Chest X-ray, AP view. Patient: 40 years old, sex M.
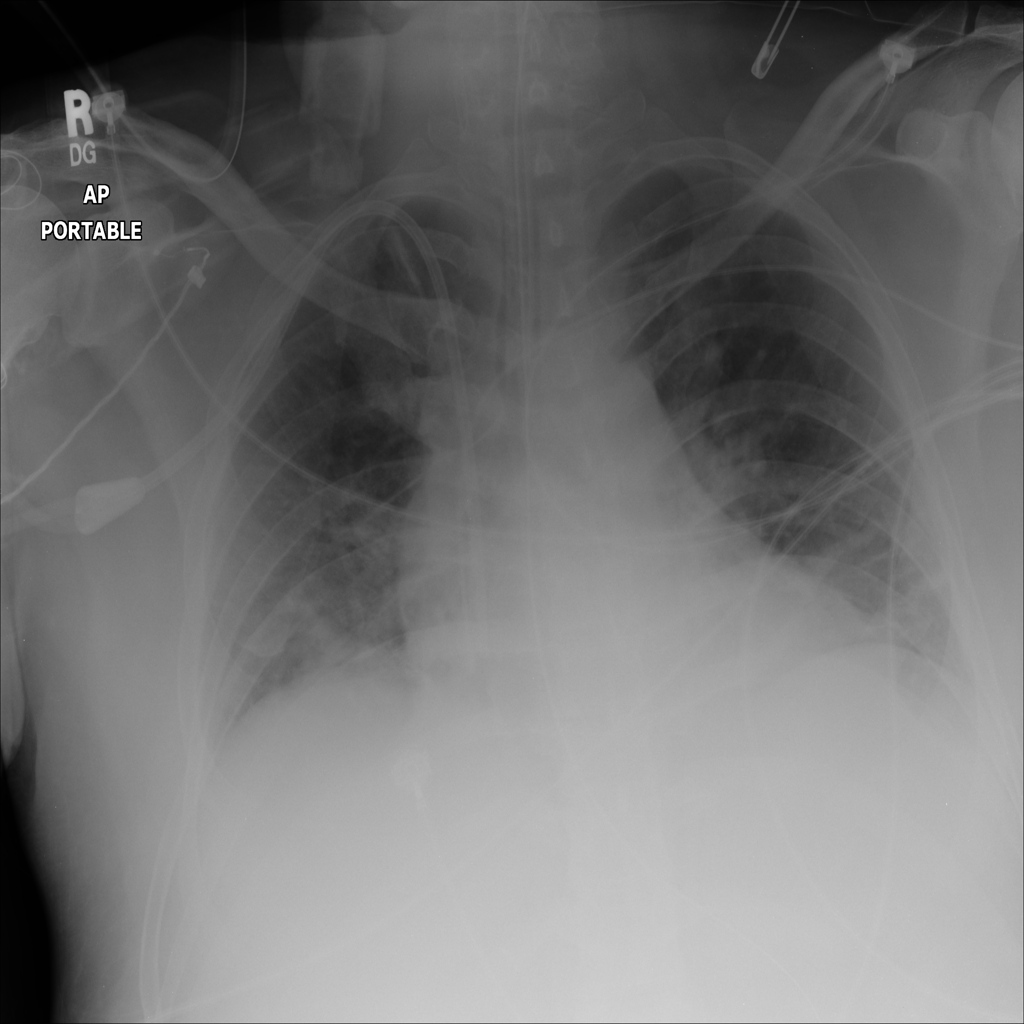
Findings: Atelectasis